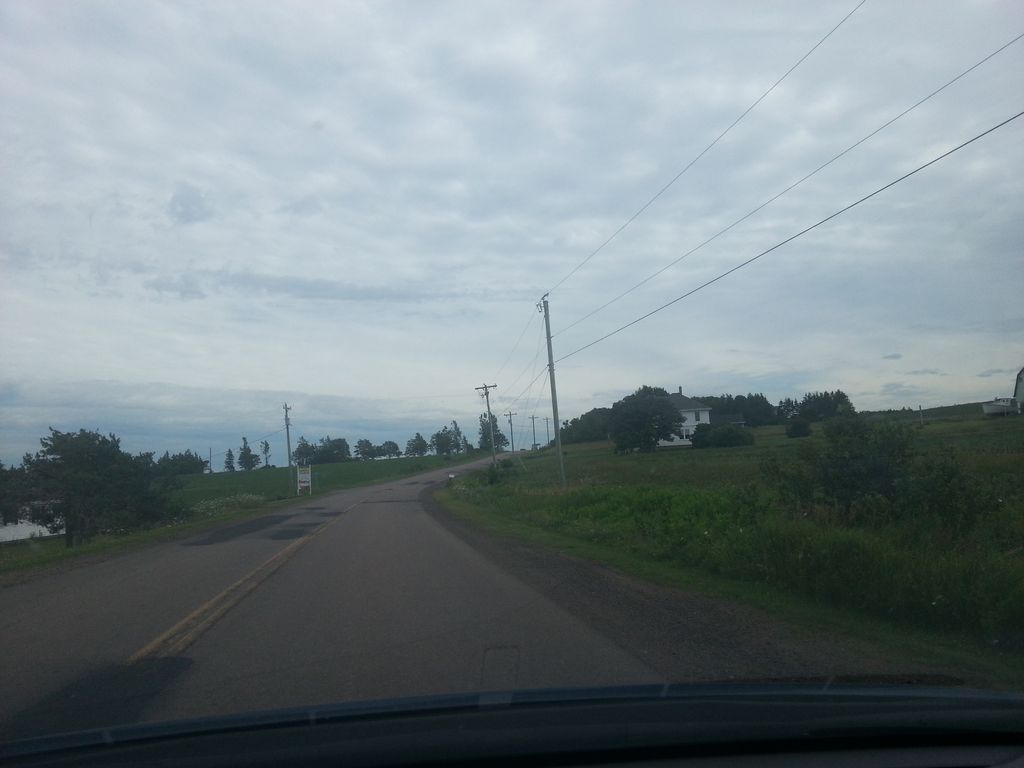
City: charlottetown